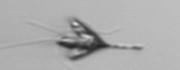
Label: Pyramimonas_longicauda